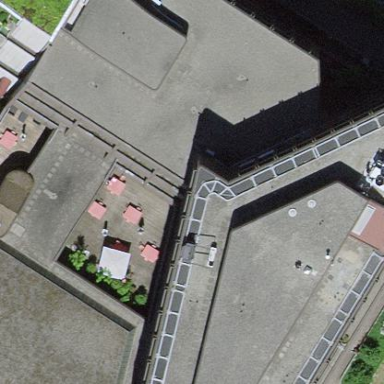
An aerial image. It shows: Office building.